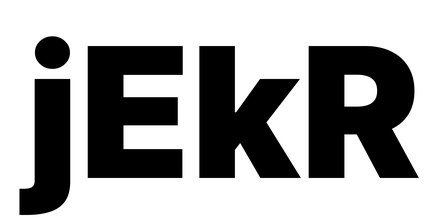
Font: Inter_Black